Question: I have following table

want to add date range for each user
<URL>
How to achieve this:
1. if this is possible from query in Redshift then that be useful
2. If not, efficient way to create this in python pandas as data is having 8lk records
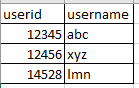
Answer: Given this dataframe 'df':
'''
userid username
0 1 a
1 2 b
2 3 c
'''
you can use numpy <URL>:
'''
dr = pd.date_range('2020-01-01','2020-01-03')
df = pd.DataFrame(np.repeat(df.to_numpy(), len(dr), 0), columns=df.columns).assign(date=np.tile(dr.to_numpy(), len(df)))
'''
Result:
'''
userid username date
0 1 a 2020-01-01
1 1 a 2020-01-02
2 1 a 2020-01-03
3 2 b 2020-01-01
4 2 b 2020-01-02
5 2 b 2020-01-03
6 3 c 2020-01-01
7 3 c 2020-01-02
8 3 c 2020-01-03
'''